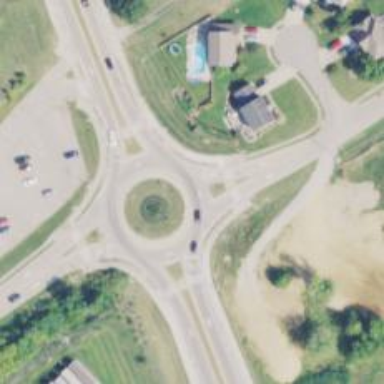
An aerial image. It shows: Secondary road around roundabout.